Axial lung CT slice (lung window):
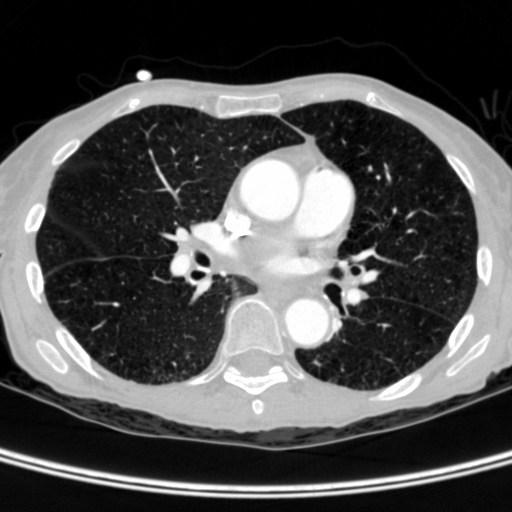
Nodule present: yes
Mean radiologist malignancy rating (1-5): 2.333